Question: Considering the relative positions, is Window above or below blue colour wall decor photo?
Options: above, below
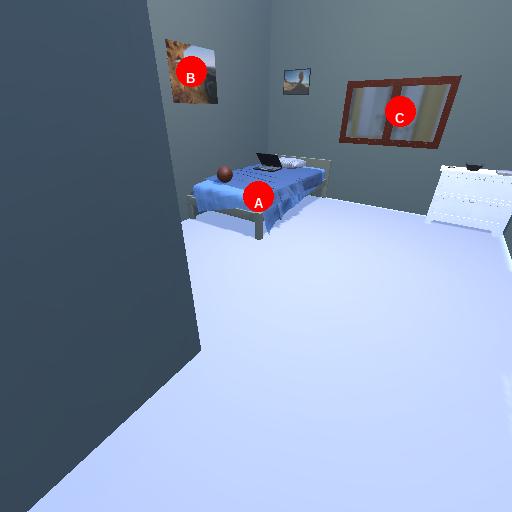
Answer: above